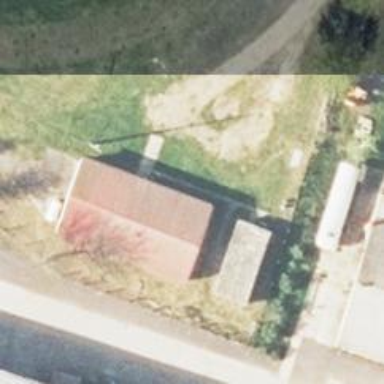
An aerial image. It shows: Simple house.